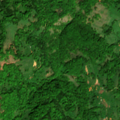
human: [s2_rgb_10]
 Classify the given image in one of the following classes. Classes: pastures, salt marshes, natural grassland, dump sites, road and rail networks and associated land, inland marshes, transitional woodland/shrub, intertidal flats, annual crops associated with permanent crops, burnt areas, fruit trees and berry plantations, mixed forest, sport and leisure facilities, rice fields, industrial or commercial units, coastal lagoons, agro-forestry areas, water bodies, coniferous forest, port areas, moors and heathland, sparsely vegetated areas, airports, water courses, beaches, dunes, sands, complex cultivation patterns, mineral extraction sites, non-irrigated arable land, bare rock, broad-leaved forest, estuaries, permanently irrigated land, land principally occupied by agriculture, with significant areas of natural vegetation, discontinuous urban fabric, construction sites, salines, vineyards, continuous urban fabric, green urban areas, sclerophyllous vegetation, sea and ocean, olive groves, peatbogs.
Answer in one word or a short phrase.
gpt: land principally occupied by agriculture, with significant areas of natural vegetation, broad-leaved forest, transitional woodland/shrub